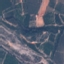
Land use / land cover class: PermanentCrop